Question: I currently have some time series data and I am plotting it.
When I plot it, each different line comes up in a different color, this is good however I do not know which color corresponds to which set of data.
Below is some of my data and the graph that is showing up.
'head(dbtw) NSW1.Price Coal Gas Hydro PV Solar Wind 2018-01-01 10:30:00 71.34571 71.07403 89.78488 80.62076 75.73009 76.06731 71.07516 2018-01-08 10:30:00 69.84917 75.57009 90.70968 85.53869 81.16248 81.35853 74.72455 2018-01-15 10:30:00 73.28426 71.11159 84.50934 79.76321 73.85233 73.46695 67.40529 2018-01-22 10:30:00 73.53699 83.50025 93.42689 95.70735 93.25567 93.78646 80.18604 2018-01-29 10:30:00 85.63705 81.84558 92.62425 92.18889 92.76306 92.07045 78.42529 2018-02-05 10:30:00 72.72682 72.26647 86.09123 81.15528 75.74744 76.10385 68.83338'
When I type 'plot(dbtw)' this is what comes up:

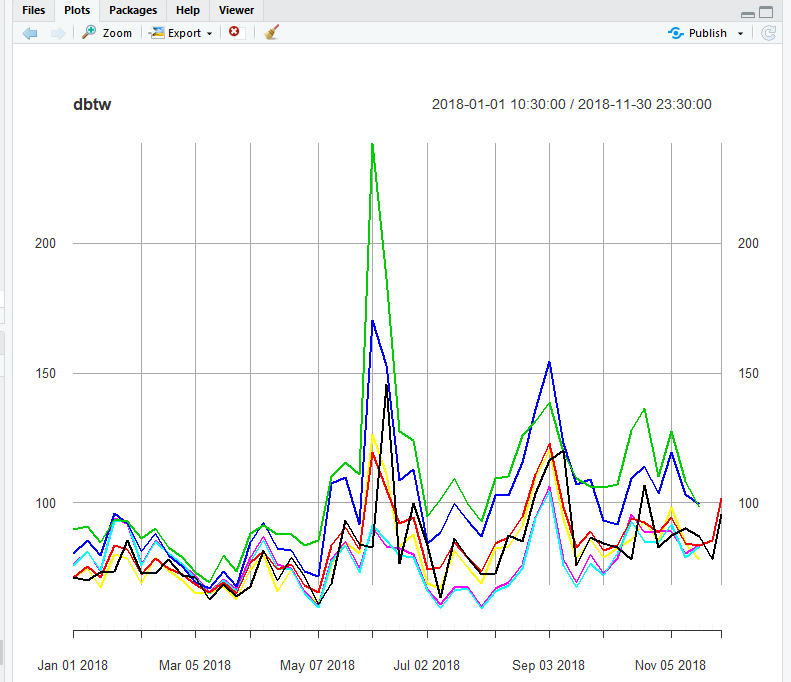
Answer: You can use 'addLegend', but the trick is that you need to specify 'lty' or 'lwd'. This is because:
- 'addLegend''legend'- 'help(legend)''lty, lwd the line types and widths for lines appearing in the legend. One of these two must be specified for line drawing.'- 'addLegend''View(addLegend)''RStudio'
To wrap up a long story. Here is a reprex:
'''
library(xts)
data("anscombe", package = "datasets")
ans6 <- xts(anscombe[, 1:6], order.by = as.Date("2008-01-01") + 1:nrow(anscombe))
## Will NOT have the line colors
plot(ans6)
addLegend()
'''
<URL>
'''
## Will have the line colors
plot(ans6)
addLegend(lty = 1)
## addLegend(lwd = 1) # this would also work
'''
<URL>